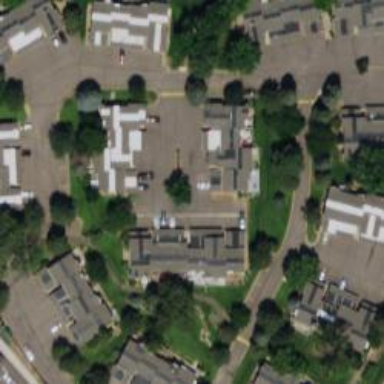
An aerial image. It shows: Terrace building.